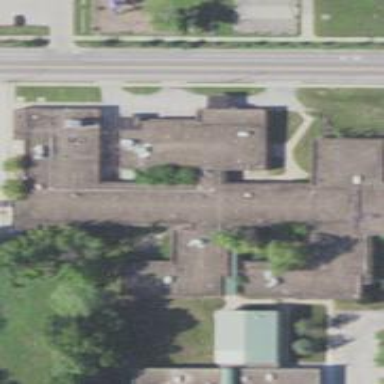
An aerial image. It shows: Hospital building with healthcare amenities.